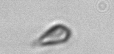
Label: Cryptophyta